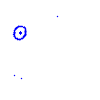
Particle: kaon